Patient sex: F
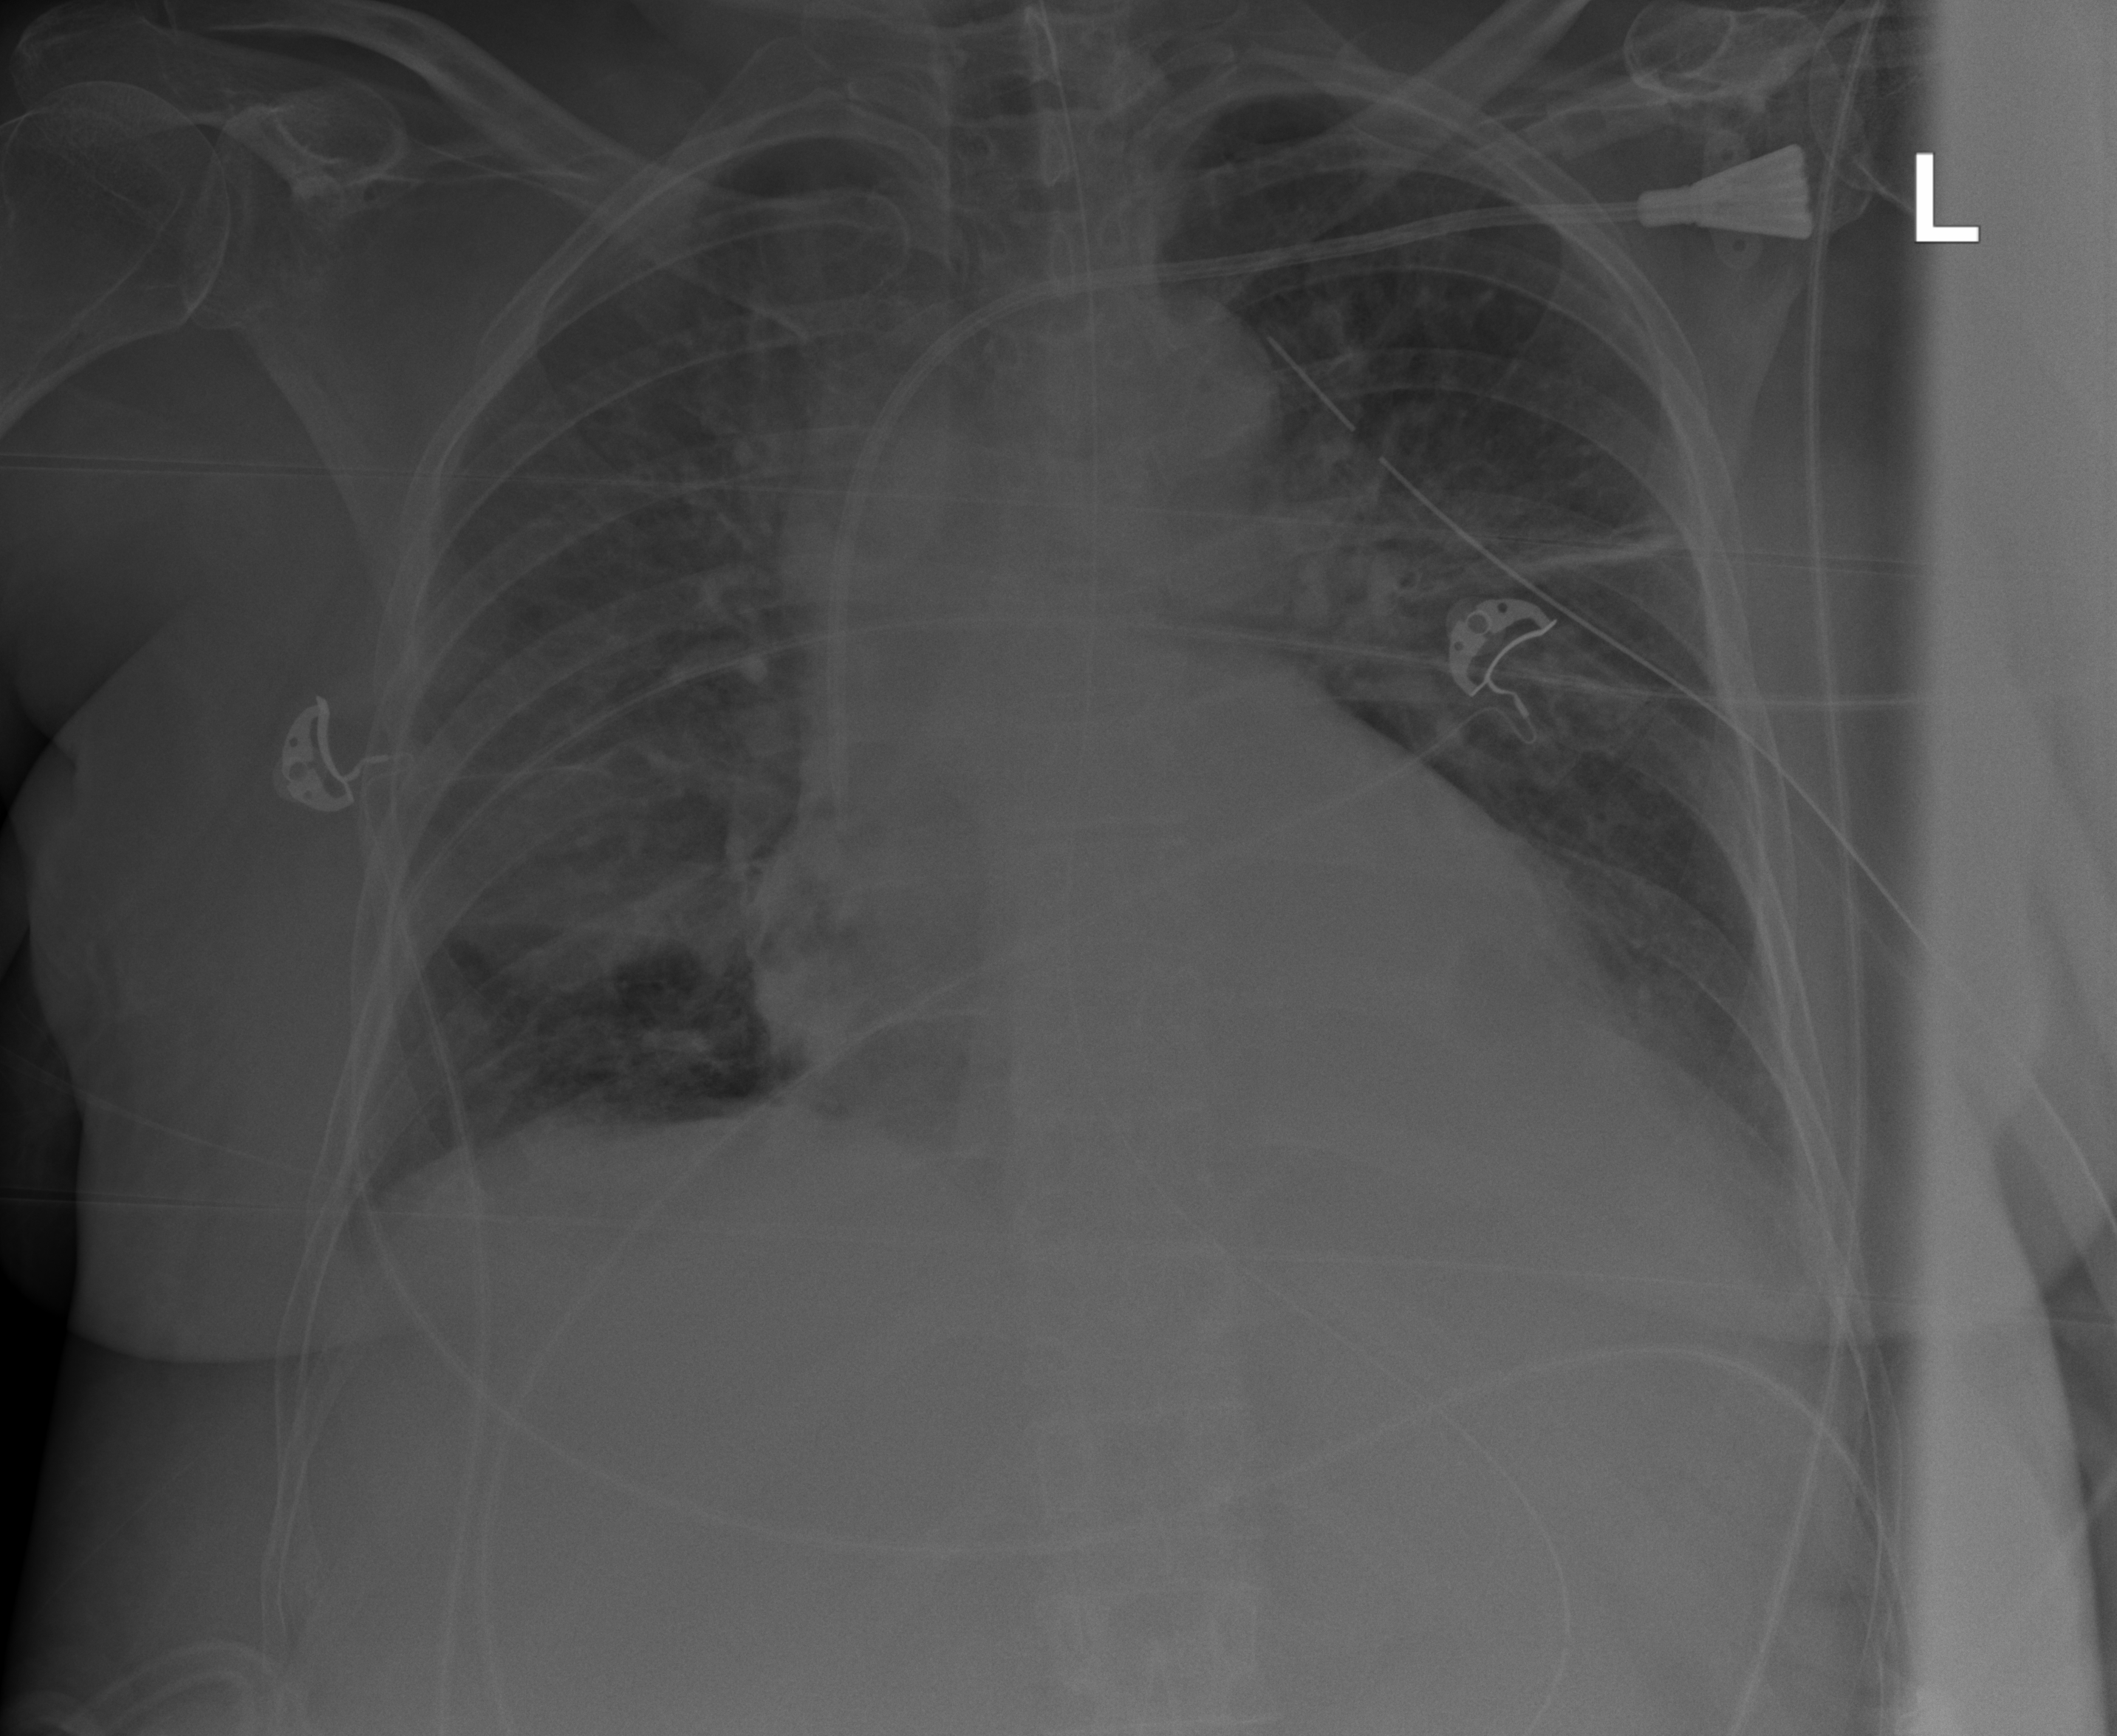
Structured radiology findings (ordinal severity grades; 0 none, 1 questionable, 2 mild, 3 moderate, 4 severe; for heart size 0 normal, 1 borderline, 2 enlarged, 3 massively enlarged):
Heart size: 2
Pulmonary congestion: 2
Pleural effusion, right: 2
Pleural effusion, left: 2
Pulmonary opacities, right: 1
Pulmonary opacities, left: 0
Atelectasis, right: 2
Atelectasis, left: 2